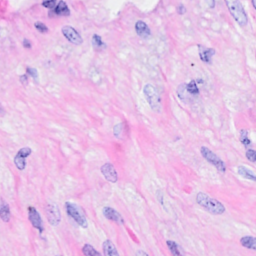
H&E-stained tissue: Breast